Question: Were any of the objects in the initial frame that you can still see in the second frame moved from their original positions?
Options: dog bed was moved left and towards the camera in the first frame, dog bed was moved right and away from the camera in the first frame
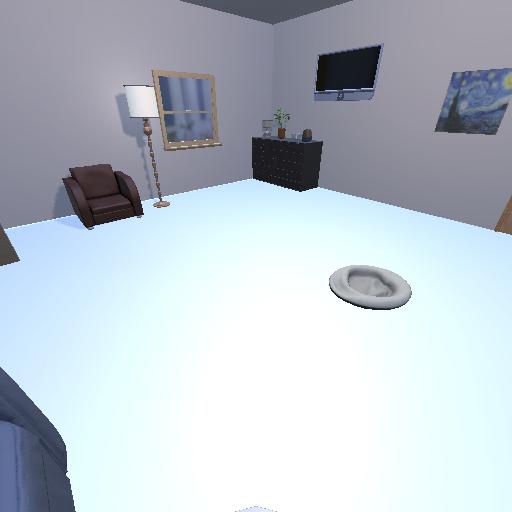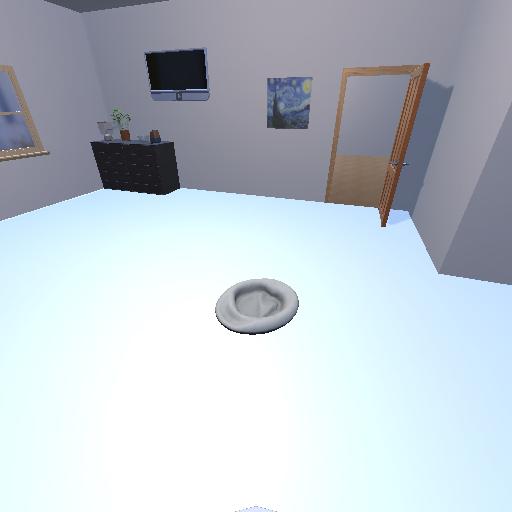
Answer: dog bed was moved left and towards the camera in the first frame